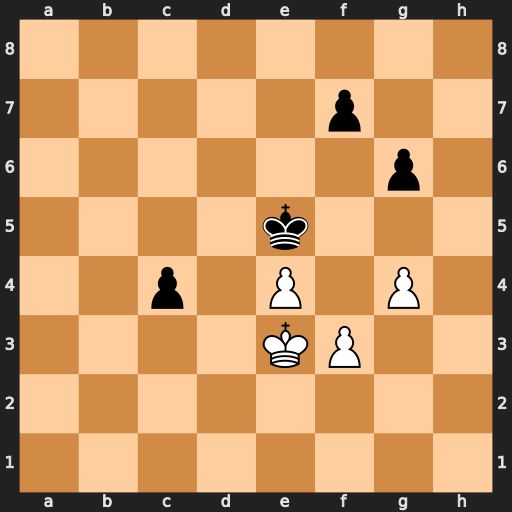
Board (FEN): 8/5p2/6p1/4k3/2p1P1P1/4KP2/8/8
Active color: w
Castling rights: -
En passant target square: -
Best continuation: f4+ Kd6 Kd4 c3 Kxc3